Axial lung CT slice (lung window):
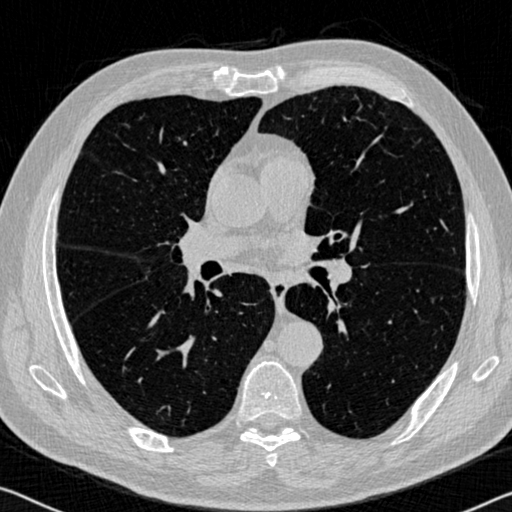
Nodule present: no